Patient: sex M, age 42
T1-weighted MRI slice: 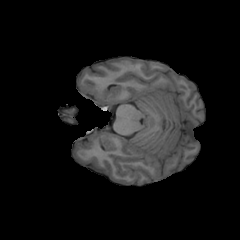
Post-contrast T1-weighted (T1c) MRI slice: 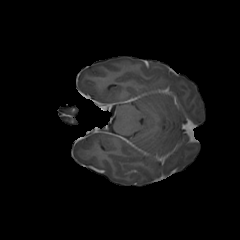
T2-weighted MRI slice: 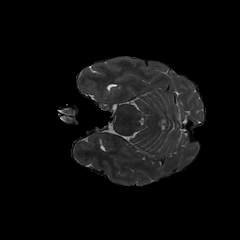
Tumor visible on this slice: no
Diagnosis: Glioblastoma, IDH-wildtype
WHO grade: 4